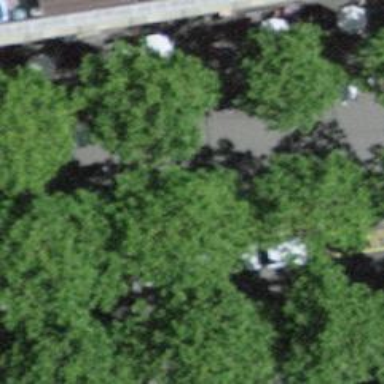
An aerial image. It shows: Avenue lined with broadleaved trees.